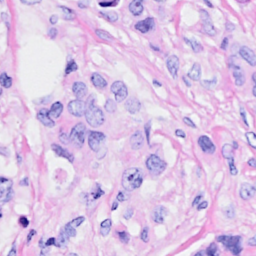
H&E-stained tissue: Breast